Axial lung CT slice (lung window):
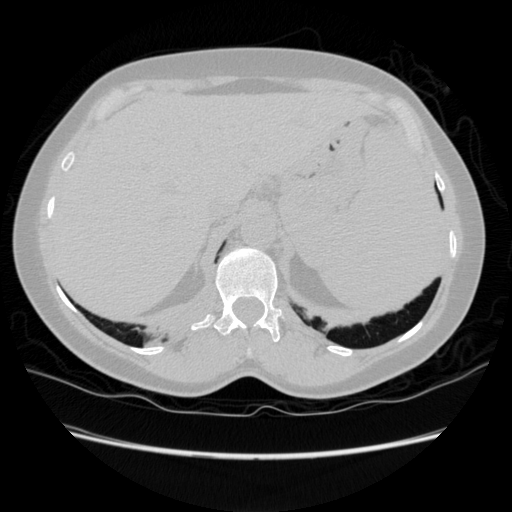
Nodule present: no